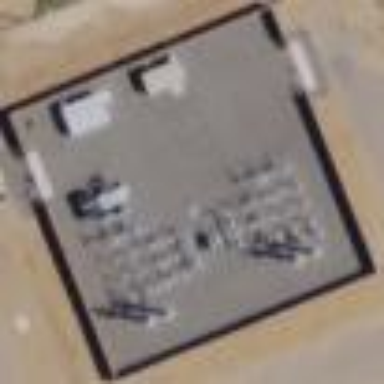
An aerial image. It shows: Power substation.